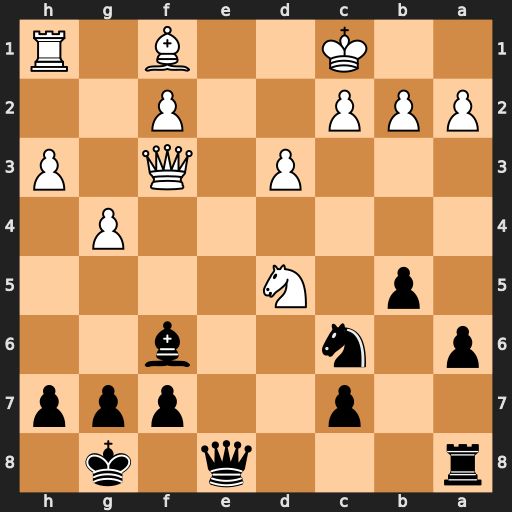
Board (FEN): r3q1k1/2p2ppp/p1n2b2/1p1N4/6P1/3P1Q1P/PPP2P2/2K2B1R
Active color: b
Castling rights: -
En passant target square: -
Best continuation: Qe1+ Qd1 Bxb2+